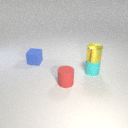
small yellow metal cylinder above small cyan rubber cylinder